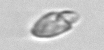
Label: Katodinium_or_Torodinium